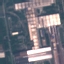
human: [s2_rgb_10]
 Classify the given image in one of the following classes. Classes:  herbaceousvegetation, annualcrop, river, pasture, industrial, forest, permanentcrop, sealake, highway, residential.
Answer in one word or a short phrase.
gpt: Industrial